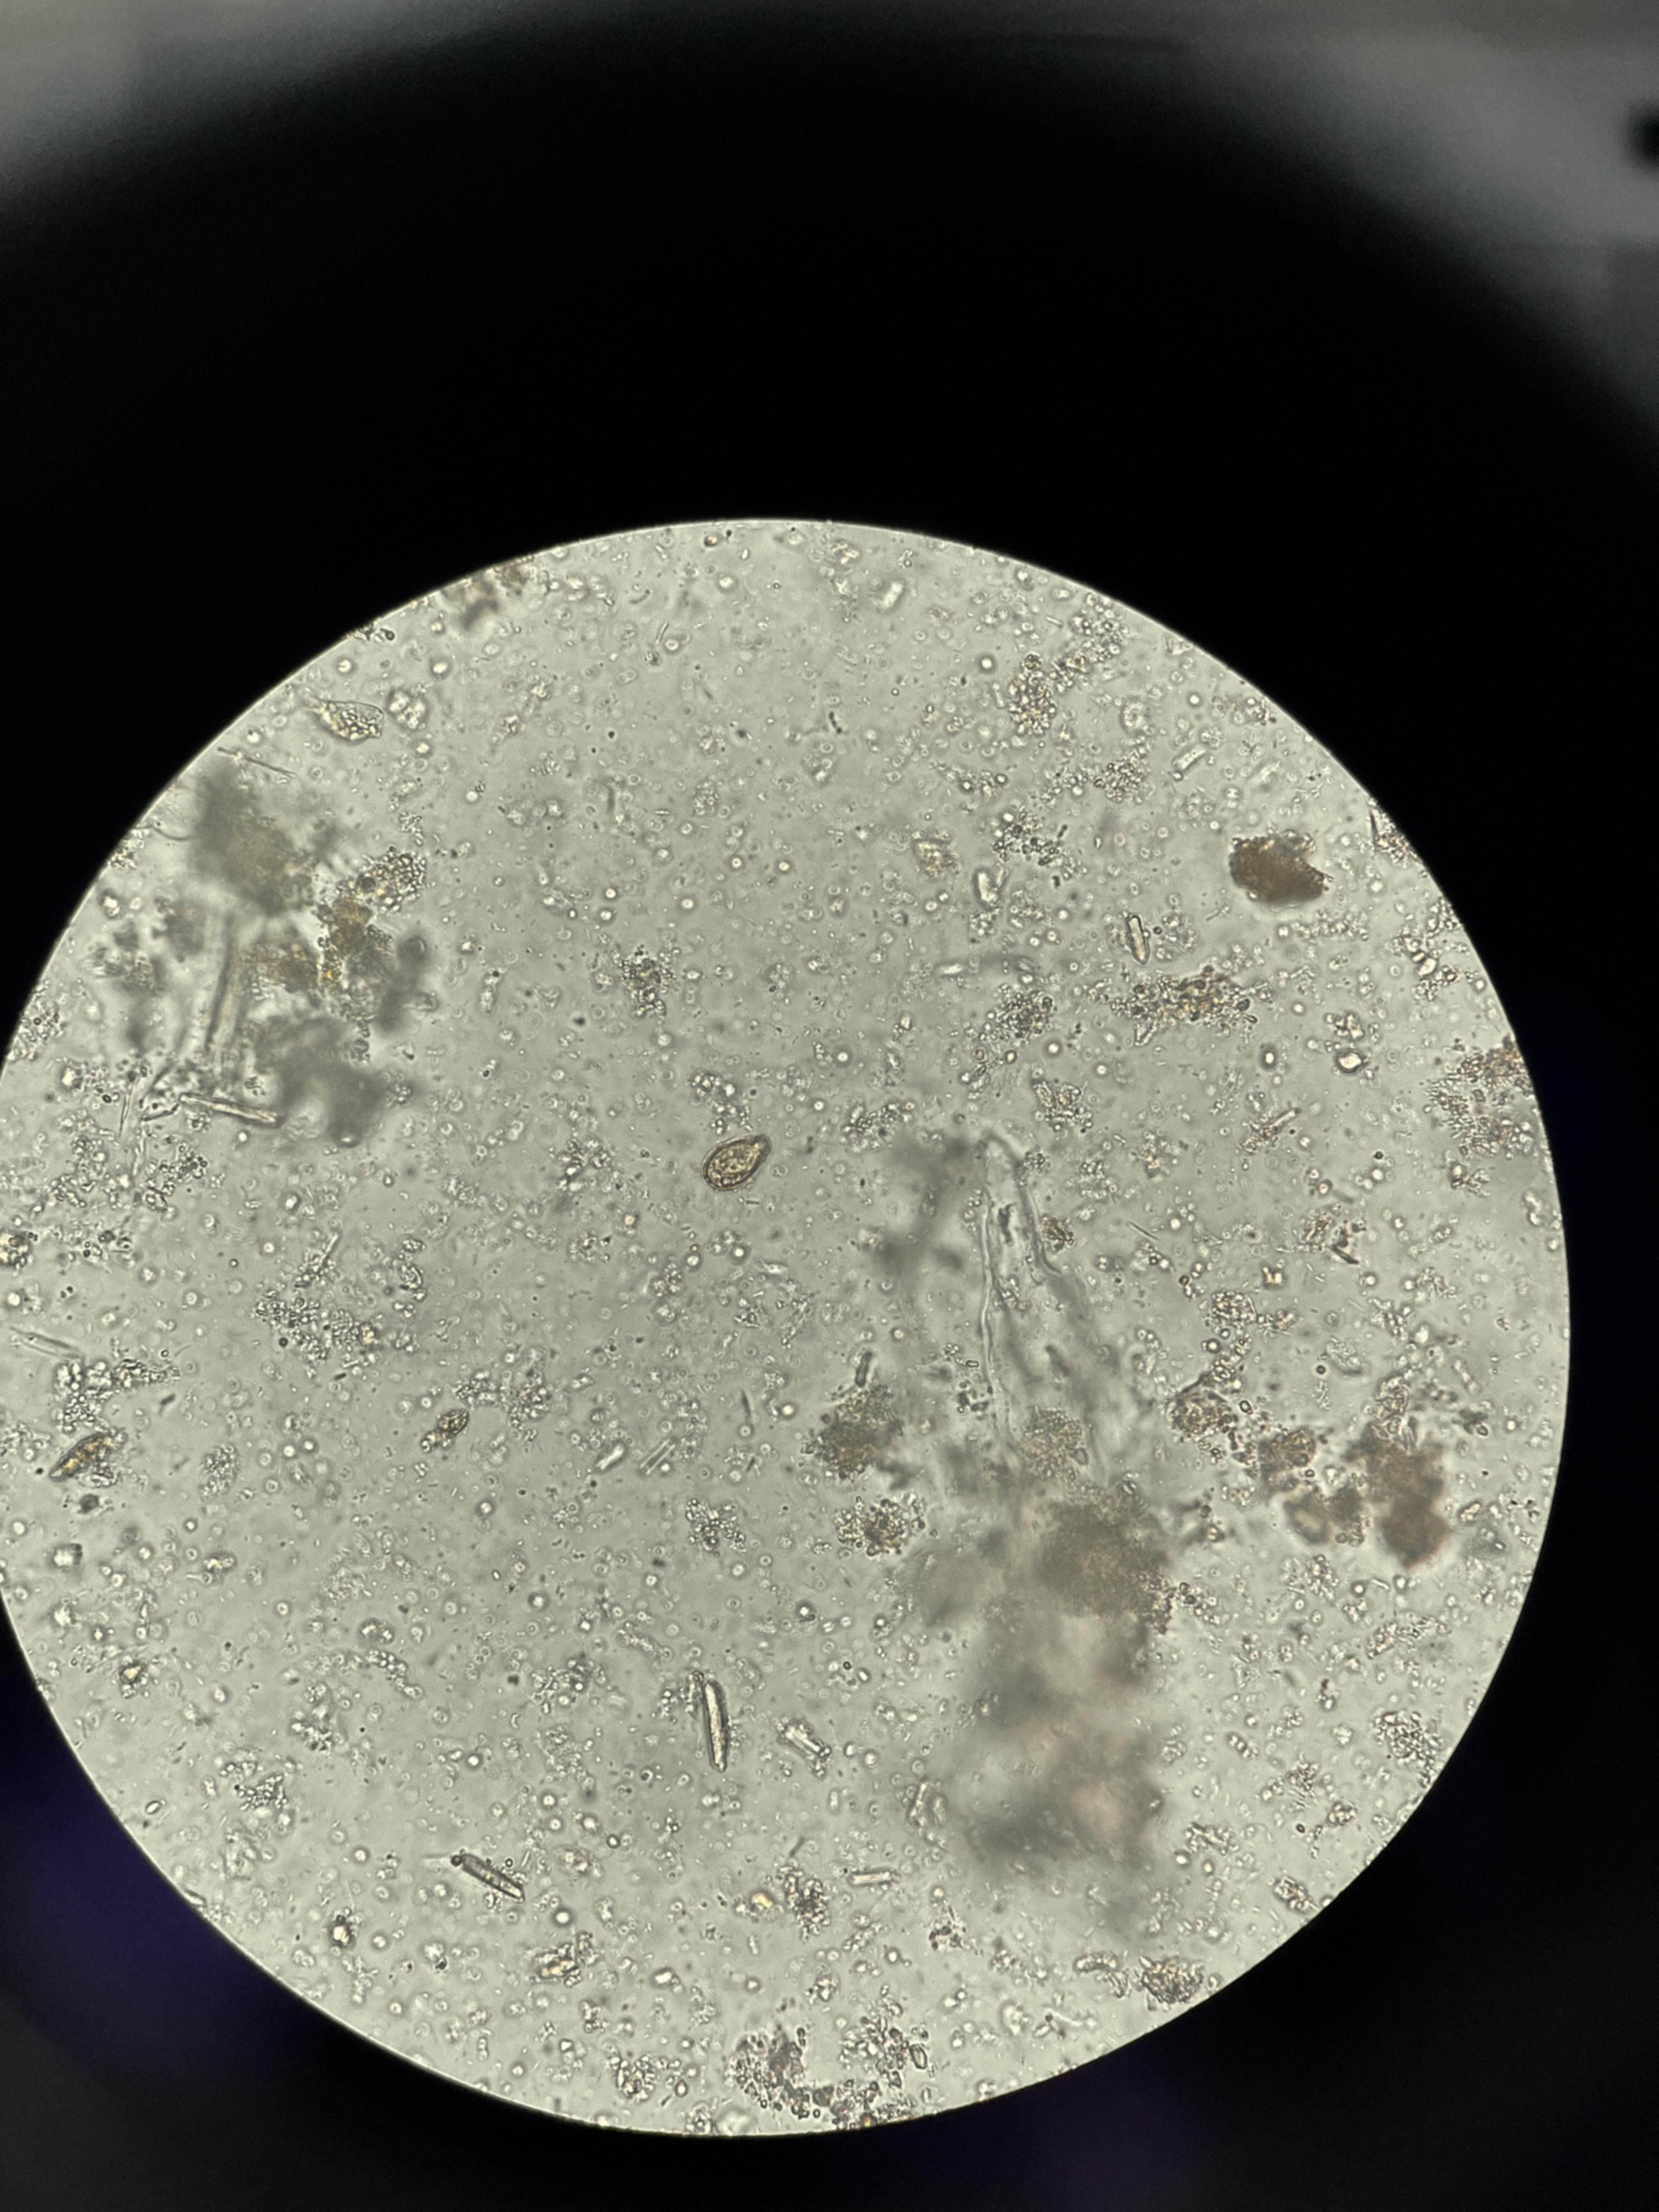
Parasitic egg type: Opisthorchis viverrine